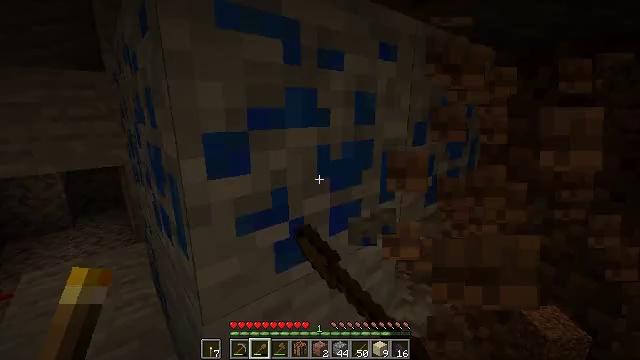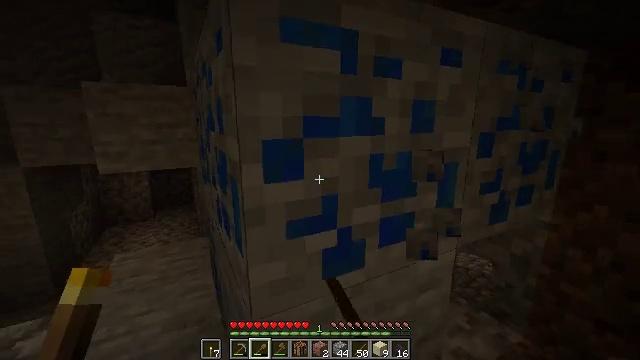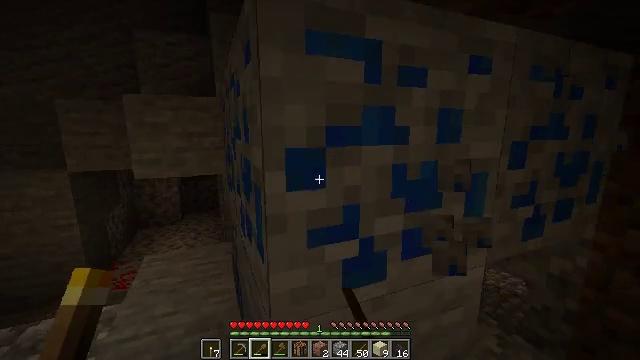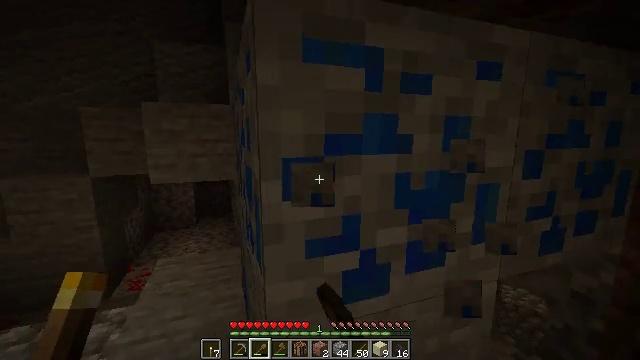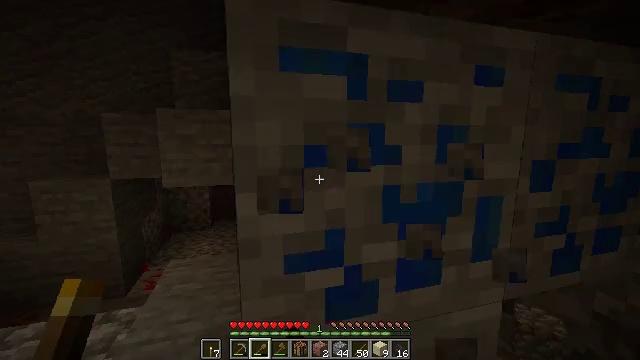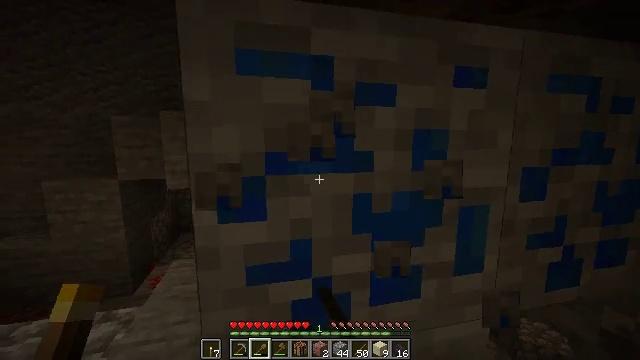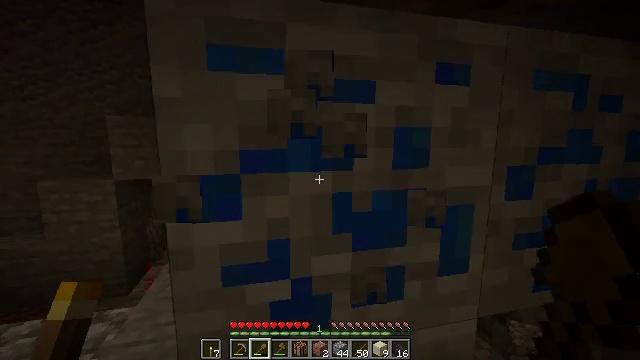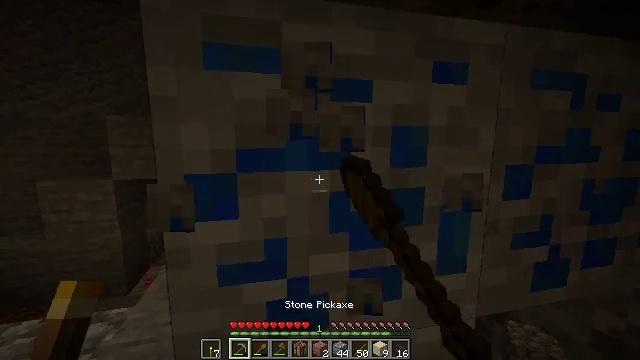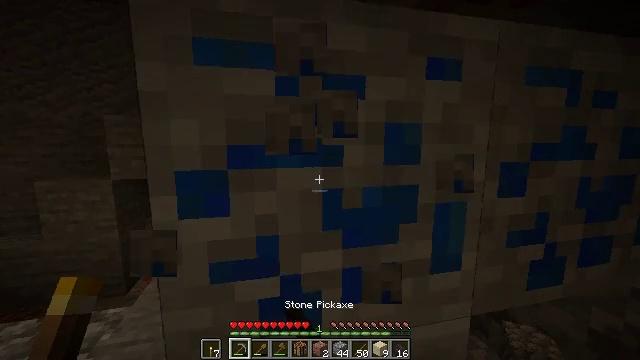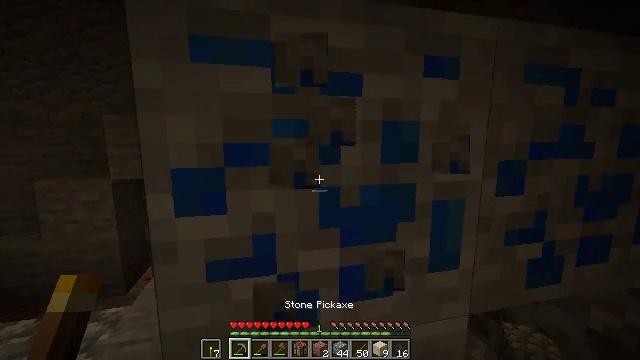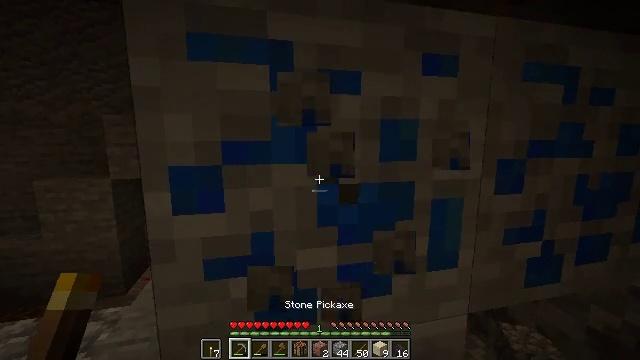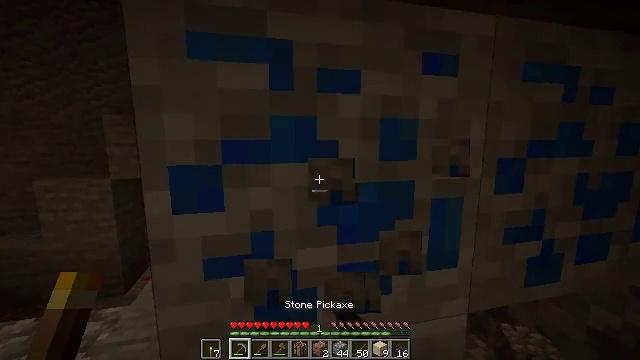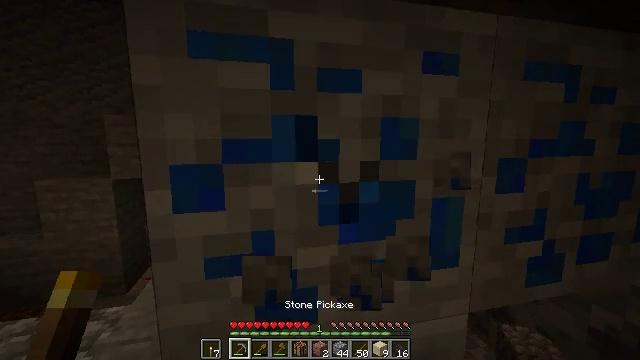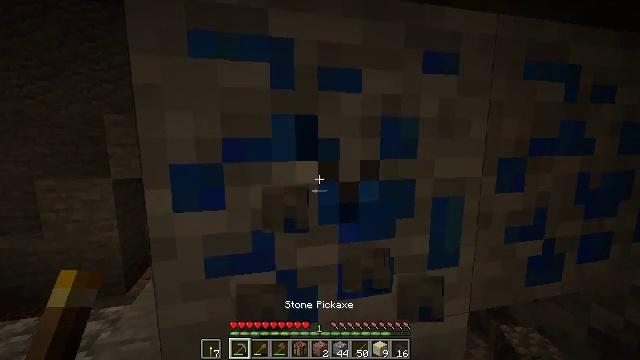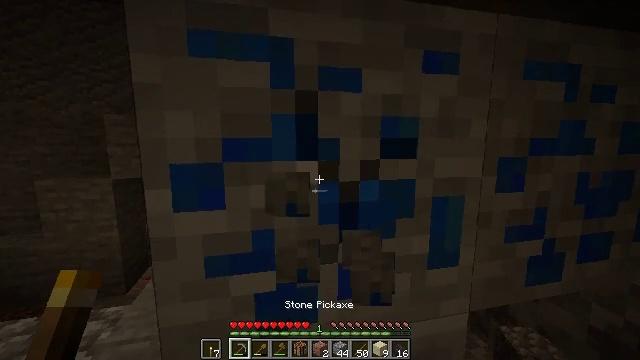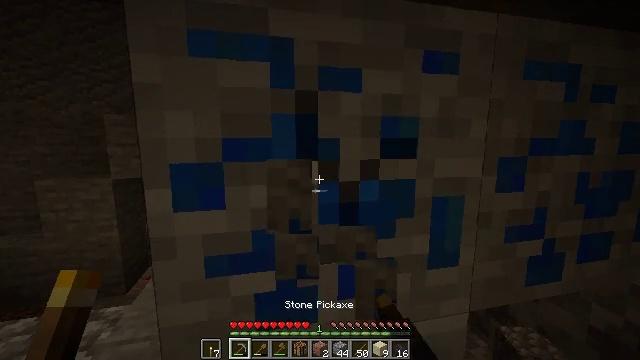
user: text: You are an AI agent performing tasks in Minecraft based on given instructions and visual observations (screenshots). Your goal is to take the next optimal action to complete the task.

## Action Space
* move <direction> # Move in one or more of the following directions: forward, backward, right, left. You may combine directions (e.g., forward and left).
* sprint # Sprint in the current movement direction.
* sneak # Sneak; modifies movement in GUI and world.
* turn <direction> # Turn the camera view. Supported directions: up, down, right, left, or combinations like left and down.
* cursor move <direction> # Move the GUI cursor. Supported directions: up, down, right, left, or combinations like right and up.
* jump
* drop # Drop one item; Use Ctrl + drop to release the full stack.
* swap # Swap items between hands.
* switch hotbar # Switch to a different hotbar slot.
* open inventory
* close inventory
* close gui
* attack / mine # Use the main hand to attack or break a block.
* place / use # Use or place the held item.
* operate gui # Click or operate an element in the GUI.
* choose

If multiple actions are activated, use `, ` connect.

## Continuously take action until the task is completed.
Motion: motion action
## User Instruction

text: Find and gather lapis ore blocks.
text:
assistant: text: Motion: turn left and up, attack / mine
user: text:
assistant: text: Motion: turn left and up, attack / mine
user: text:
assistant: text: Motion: move right, turn left and up, attack / mine
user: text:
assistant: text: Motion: move right, turn left, attack / mine
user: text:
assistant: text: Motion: turn left, attack / mine
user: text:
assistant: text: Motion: attack / mine
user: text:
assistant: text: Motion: attack / mine
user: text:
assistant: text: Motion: attack / mine
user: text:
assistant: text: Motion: attack / mine
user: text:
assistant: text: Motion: attack / mine
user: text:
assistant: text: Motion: attack / mine
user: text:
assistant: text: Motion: attack / mine
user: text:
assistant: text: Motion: attack / mine
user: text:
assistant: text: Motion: attack / mine
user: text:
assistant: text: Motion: attack / mine
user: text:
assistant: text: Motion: attack / mine
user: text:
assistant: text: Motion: attack / mine
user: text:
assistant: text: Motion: attack / mine
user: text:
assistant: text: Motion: attack / mine
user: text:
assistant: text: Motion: attack / mine
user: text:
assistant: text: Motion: attack / mine
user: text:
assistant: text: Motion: attack / mine
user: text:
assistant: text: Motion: attack / mine
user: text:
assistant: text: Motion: attack / mine
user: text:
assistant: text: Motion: attack / mine
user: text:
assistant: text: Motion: attack / mine
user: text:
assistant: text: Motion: attack / mine
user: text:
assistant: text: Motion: attack / mine
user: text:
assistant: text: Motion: attack / mine
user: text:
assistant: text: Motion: attack / mine